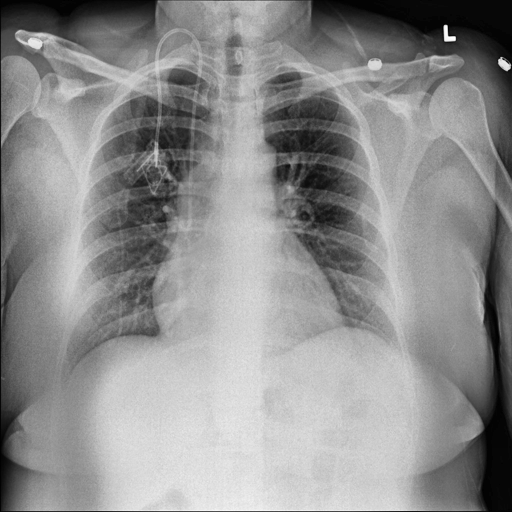
Finding: NORMAL